Question: I face this problem, from the API I'm getting an extens JSON with one object called coordinates, this object is an array that includes an array o array.
To be more clear look at this example:
'''
"coordinates": [
[
[
-0.087118,
51.508823
]
'''
Or in this pic you can see it better

So now I'm trying to parse it using GSON and I'm not being success. Can anyone give me an idea how to create the class for this?
Thank you
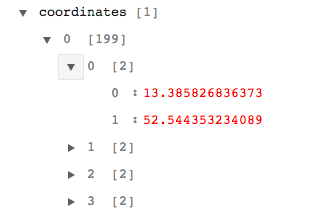
Answer: '''
public class Coordinate extends ArrayList<Arraylist<Arraylist<float>>>{
}
'''